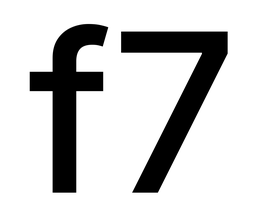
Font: Inter_Medium